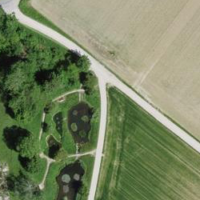
EUNIS habitat code: 25
Species observed at this site:
Populus tremula
Caltha palustris
Filipendula ulmaria